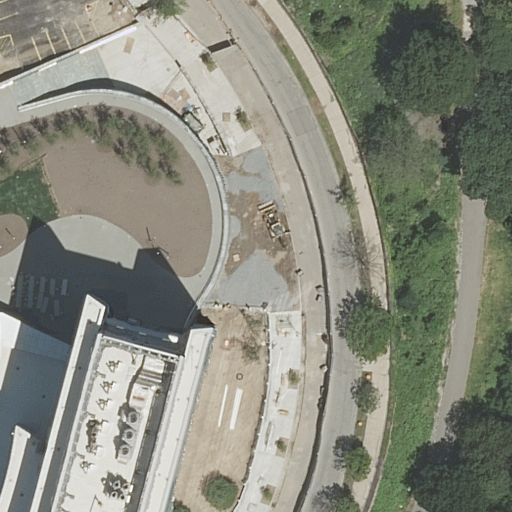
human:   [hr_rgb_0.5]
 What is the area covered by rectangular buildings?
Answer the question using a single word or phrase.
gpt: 0m2

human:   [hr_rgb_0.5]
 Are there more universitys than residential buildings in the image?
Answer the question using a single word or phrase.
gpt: no

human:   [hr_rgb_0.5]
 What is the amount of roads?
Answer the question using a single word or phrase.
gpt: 4

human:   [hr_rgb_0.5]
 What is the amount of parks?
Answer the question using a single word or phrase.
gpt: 1

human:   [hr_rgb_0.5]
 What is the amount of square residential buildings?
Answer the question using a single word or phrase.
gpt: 0

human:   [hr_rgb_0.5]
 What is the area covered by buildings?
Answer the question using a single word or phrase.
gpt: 1698m2

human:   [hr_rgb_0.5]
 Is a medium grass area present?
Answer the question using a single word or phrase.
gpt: yes

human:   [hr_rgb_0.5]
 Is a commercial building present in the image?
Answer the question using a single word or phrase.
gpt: no

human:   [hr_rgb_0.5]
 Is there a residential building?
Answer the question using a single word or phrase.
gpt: yes

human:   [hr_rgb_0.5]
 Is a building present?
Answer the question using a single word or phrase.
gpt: yes

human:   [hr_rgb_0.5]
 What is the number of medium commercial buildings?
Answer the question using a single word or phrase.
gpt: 0

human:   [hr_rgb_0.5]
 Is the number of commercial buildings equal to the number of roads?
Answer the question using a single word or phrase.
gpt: no

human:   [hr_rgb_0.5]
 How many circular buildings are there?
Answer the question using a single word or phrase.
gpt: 0

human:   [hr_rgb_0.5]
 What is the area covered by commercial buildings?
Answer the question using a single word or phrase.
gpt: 0m2

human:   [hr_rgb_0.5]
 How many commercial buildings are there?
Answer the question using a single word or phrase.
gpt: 0

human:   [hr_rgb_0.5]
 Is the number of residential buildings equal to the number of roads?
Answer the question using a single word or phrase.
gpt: no

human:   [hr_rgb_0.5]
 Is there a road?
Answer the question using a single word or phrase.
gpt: yes

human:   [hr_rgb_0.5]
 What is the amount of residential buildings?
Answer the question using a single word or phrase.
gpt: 2

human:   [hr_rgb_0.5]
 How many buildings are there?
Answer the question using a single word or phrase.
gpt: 2

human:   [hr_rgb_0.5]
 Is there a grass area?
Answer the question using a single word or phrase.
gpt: yes

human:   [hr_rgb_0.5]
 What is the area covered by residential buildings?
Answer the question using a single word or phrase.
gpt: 1698m2

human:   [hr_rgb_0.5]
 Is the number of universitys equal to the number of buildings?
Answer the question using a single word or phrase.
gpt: no

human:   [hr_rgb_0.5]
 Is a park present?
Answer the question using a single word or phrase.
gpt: yes

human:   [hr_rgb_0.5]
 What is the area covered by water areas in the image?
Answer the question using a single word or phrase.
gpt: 0m2

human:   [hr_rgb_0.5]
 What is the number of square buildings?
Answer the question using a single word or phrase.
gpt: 0

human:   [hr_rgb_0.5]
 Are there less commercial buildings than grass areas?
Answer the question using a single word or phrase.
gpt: yes

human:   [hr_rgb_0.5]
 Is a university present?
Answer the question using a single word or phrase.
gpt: yes

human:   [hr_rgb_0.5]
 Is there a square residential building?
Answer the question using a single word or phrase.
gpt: no

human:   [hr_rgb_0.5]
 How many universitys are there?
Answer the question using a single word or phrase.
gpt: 1

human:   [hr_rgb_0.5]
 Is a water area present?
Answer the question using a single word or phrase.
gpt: no

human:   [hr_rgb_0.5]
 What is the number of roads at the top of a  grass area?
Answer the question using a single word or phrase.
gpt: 1

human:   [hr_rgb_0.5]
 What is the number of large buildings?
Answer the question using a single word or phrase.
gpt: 1

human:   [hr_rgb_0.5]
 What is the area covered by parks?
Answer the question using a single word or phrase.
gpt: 10610m2

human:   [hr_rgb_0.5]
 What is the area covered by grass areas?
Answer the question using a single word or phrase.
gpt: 1260m2

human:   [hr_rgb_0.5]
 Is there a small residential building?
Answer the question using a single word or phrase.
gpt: no

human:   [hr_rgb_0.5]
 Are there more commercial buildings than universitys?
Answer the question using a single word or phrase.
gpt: no

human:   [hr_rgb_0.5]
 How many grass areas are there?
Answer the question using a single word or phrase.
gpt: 2

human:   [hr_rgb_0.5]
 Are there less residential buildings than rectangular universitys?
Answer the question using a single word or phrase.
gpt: no

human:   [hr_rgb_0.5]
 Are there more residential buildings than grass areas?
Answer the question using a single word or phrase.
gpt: no

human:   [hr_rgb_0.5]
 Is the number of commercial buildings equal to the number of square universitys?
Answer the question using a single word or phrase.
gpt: yes

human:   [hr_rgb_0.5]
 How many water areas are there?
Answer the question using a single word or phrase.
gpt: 0

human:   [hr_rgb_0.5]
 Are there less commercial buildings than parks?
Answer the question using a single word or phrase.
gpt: yes

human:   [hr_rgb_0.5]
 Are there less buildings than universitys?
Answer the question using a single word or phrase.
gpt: no

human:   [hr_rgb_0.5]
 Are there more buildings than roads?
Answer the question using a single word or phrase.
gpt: no

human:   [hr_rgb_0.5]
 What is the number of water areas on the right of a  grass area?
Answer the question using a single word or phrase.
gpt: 0

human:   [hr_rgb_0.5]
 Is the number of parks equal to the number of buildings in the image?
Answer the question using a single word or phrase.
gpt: no

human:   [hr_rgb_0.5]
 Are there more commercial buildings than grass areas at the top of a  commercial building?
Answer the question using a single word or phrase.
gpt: no

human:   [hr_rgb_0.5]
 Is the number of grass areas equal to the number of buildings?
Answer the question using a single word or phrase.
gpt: yes

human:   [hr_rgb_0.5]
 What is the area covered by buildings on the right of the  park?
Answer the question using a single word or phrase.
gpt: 0m2

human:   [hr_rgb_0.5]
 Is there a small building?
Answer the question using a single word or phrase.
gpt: no

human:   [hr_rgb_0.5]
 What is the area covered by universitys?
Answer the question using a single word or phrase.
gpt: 7587m2

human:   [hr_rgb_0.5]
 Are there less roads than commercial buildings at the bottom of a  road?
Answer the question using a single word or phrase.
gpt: no

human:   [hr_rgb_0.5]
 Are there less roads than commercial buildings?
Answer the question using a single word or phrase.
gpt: no

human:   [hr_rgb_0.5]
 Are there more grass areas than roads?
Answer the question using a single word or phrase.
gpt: no

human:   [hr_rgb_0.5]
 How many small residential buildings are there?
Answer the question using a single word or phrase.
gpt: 0

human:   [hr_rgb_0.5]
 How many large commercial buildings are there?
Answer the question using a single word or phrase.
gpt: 0

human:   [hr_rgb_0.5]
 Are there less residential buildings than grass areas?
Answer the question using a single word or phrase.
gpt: no

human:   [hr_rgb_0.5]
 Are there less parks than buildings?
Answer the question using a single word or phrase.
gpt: yes

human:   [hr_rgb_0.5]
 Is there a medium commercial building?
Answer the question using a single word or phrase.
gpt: no

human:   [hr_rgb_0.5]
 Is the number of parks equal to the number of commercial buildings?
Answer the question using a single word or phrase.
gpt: no

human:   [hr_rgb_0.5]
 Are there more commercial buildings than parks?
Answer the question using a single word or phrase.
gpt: no

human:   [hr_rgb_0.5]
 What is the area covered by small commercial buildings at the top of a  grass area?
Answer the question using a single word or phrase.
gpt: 0m2

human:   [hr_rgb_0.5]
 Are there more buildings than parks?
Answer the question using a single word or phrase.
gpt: yes

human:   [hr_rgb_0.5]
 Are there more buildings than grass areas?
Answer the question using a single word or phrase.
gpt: no